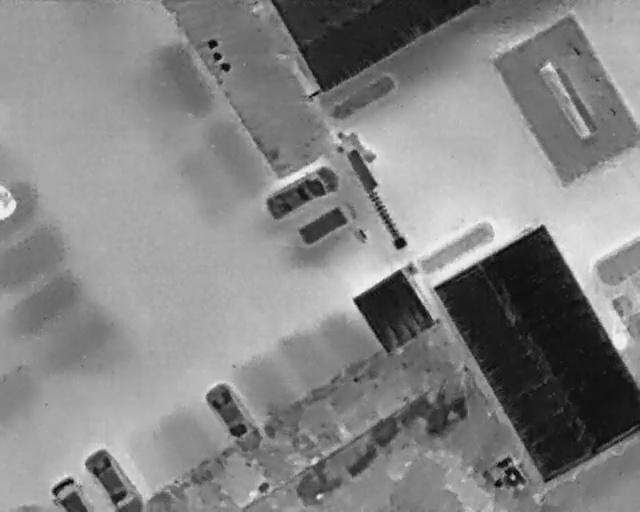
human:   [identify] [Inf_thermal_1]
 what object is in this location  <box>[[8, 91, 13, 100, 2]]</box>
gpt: <ref>1 medium car at the bottom left</ref>

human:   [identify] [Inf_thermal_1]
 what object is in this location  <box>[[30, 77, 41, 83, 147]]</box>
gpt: <ref>1 medium car at the bottom</ref>

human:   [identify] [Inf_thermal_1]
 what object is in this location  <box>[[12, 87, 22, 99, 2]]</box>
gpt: <ref>1 large car at the bottom left</ref>